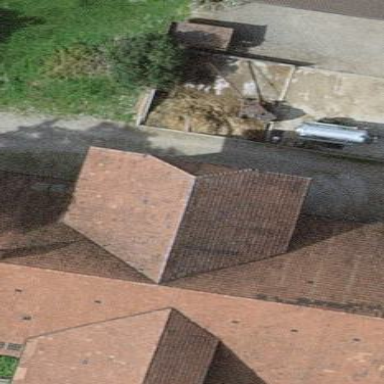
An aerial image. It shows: Farm building.